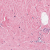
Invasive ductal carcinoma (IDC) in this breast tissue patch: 0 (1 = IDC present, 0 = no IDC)